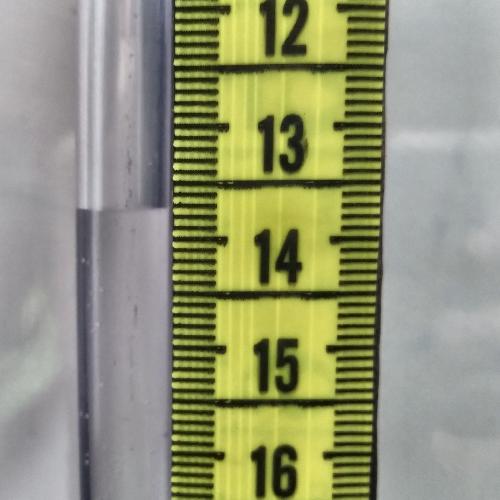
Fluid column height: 13.7 cm